Field crop: maize
Growth stage: 2
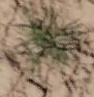
Species: salsola